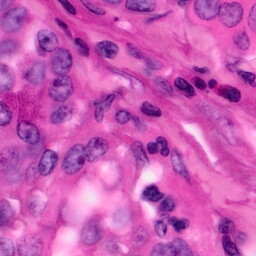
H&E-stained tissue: Pancreatic